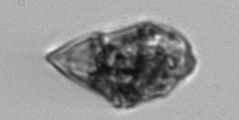
Label: Gyrodinium